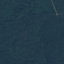
Label: Forest